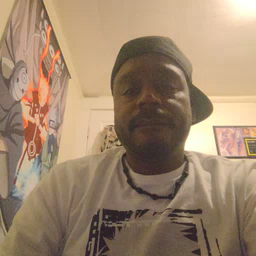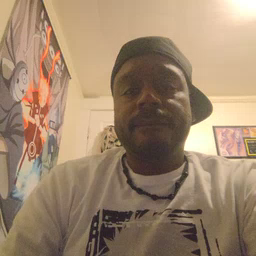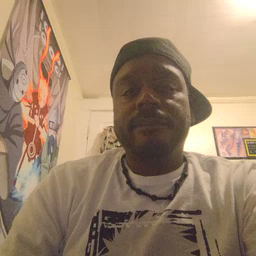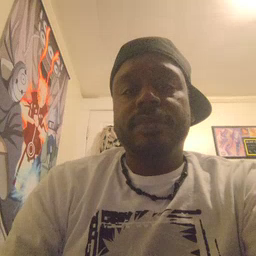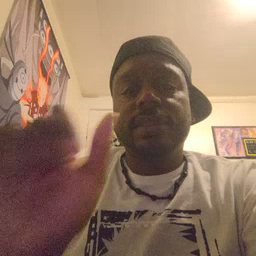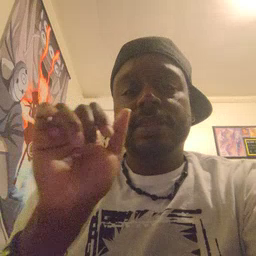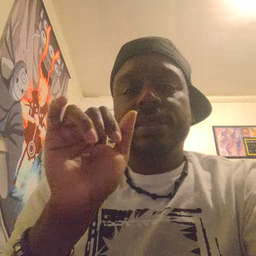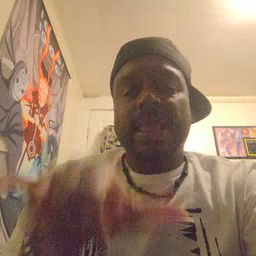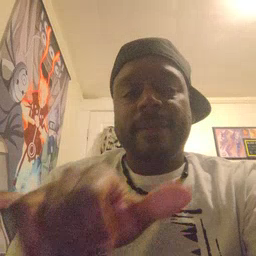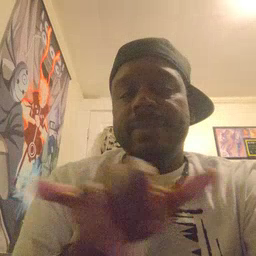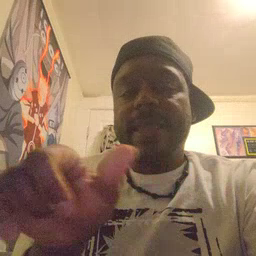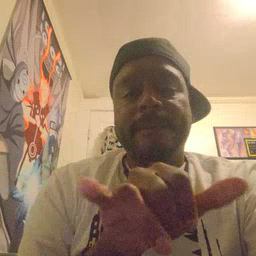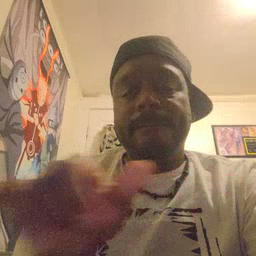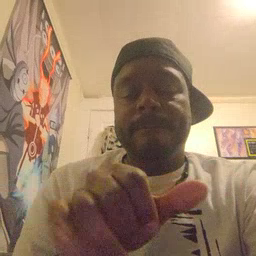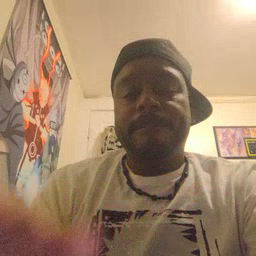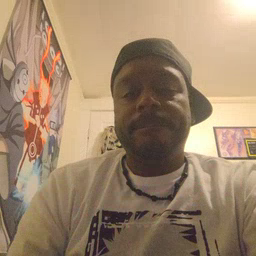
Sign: same